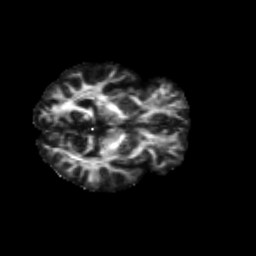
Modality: FA
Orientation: axial
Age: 59
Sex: female
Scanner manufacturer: siemens
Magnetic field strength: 3 T
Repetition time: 4.71 s
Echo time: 0.0906 s